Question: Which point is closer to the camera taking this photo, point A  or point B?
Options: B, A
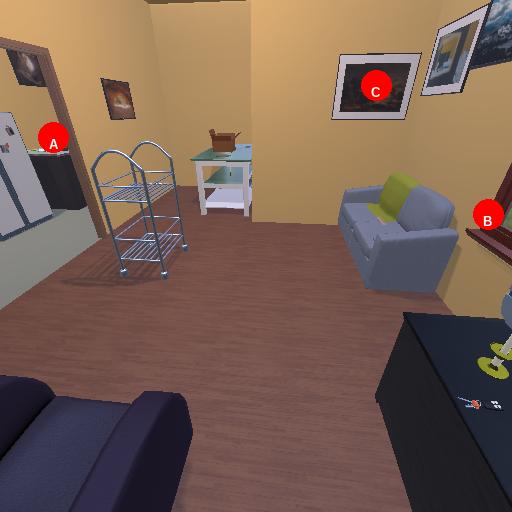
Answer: B